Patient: sex F, age 59
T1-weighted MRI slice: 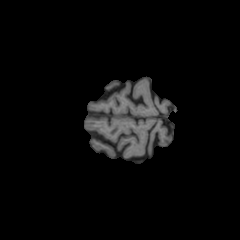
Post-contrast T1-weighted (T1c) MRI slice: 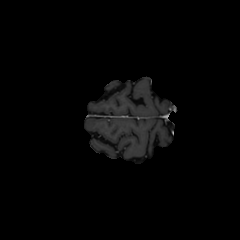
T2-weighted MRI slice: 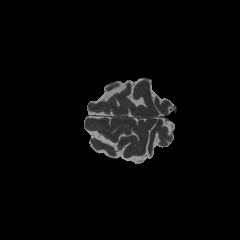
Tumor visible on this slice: no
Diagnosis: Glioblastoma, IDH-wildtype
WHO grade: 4